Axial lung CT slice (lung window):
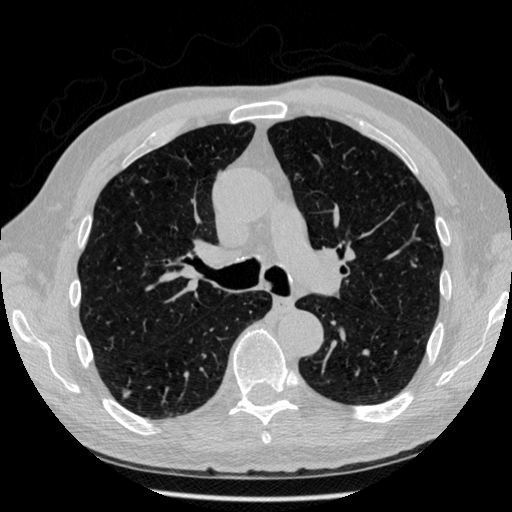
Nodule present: yes
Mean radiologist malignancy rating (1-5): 3